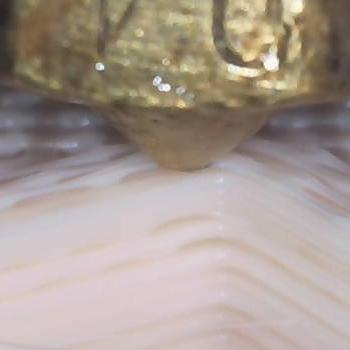
Flow rate: 33%